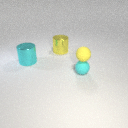
large yellow metal cylinder to the left of small cyan rubber sphere